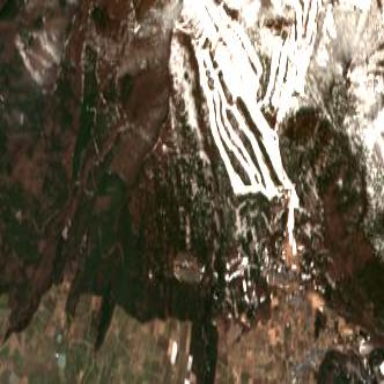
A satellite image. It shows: Area designated for winter sports.